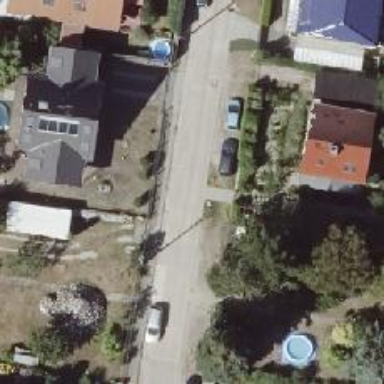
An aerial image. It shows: Footway along the road.